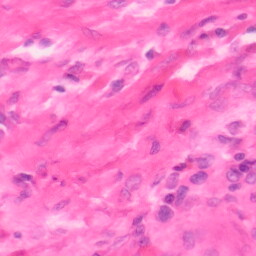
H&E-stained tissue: Colon